Field crop: maize
Growth stage: 1
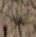
Species: salsola